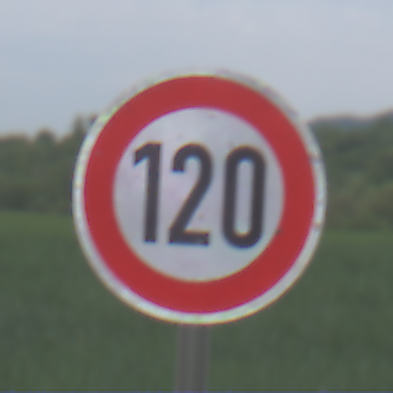
Verkehrszeichen: Geschwindigkeit120
Umgebung: Outdoor, RoadRail
Tageszeit: Midday
Wetter: PartlyCloudy
Licht: Natural
Jahreszeit: NotSpecified
Kontrast: LowContrast